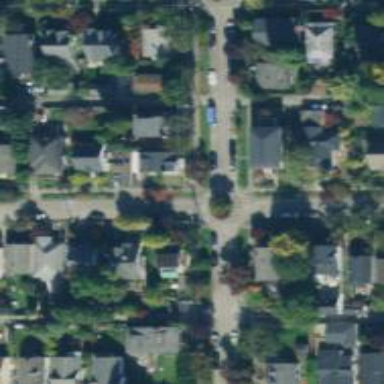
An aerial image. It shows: Residential road with separate sidewalk.